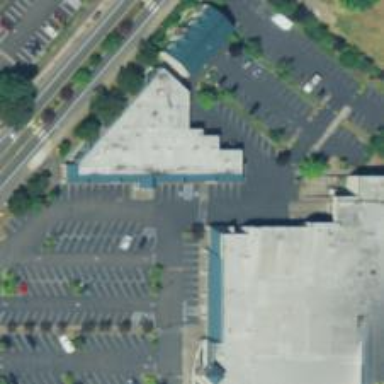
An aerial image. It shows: Parking space.